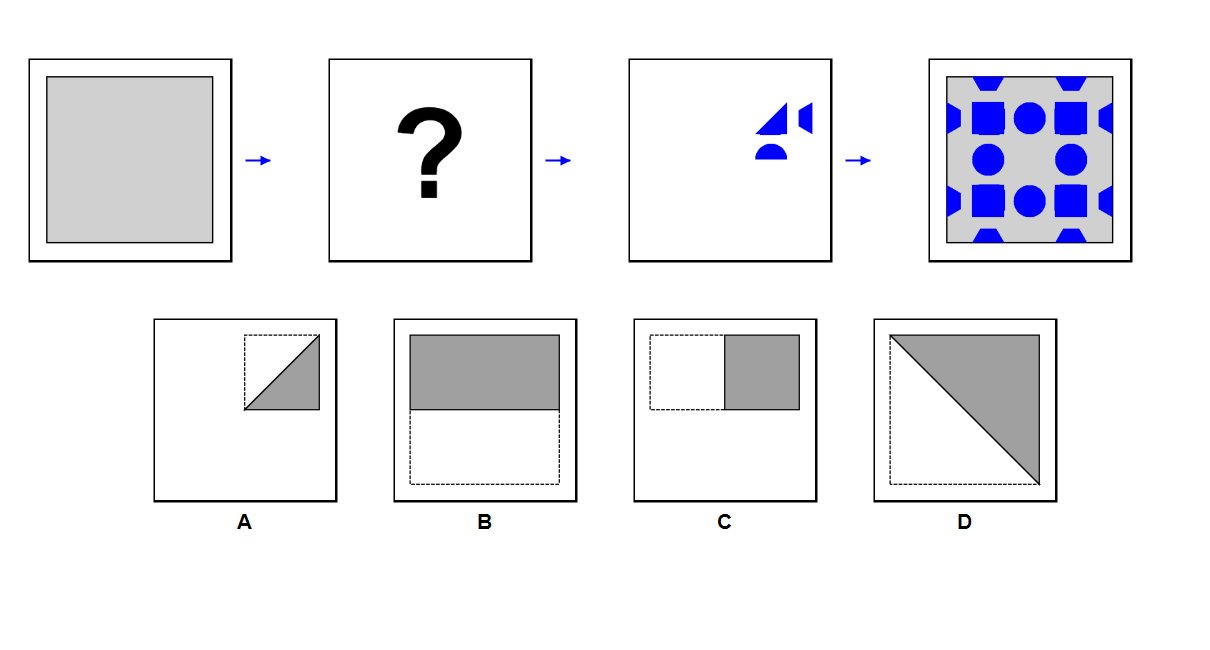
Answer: D